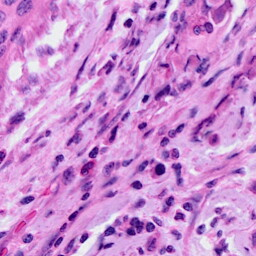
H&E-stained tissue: Cervix